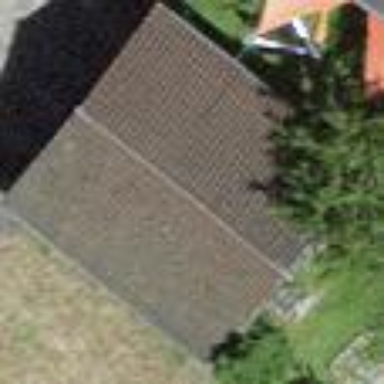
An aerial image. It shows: Garage.